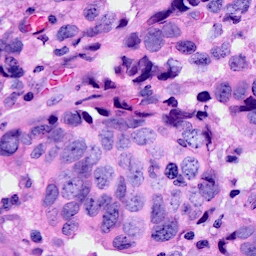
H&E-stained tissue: Breast